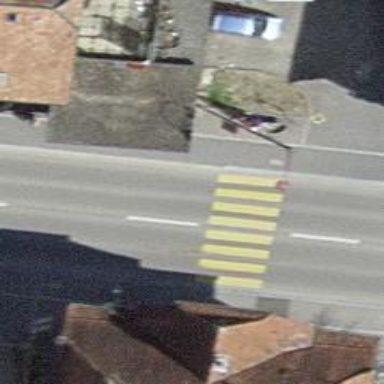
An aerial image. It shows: Uncontrolled road crossing.